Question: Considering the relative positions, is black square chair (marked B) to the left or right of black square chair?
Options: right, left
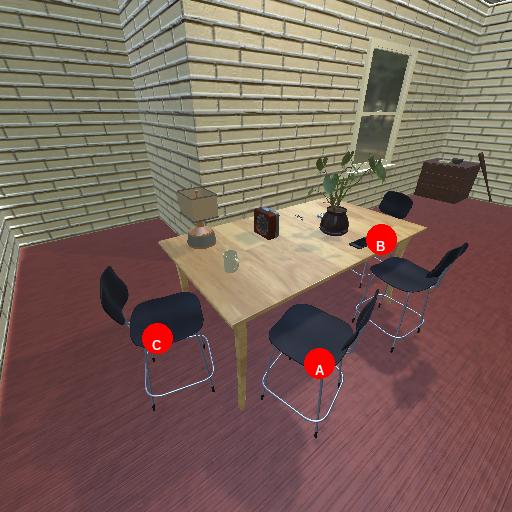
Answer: right